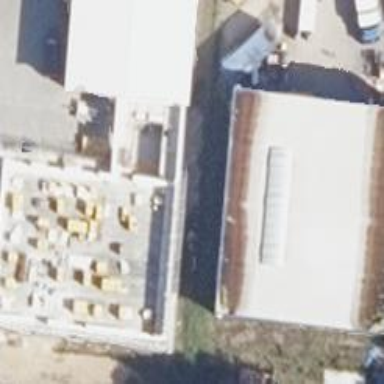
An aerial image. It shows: Industrial building.